Brain MRI, t2w sequence, axial 2D slice.
Patient: age 51, sex F, weight 95 kg, height 1.95 m
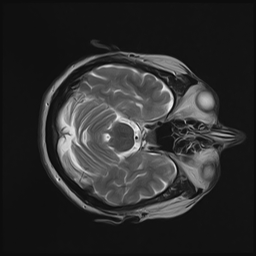